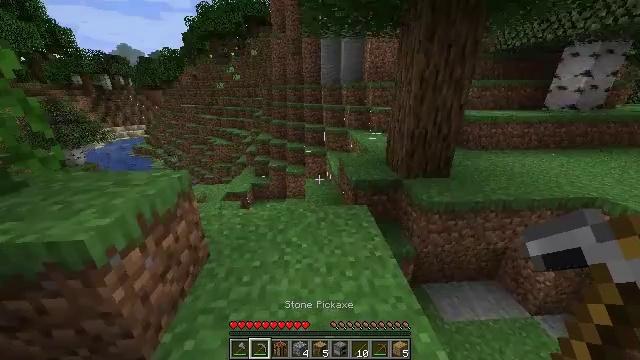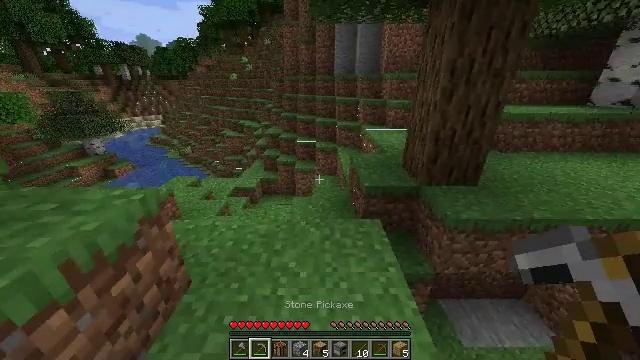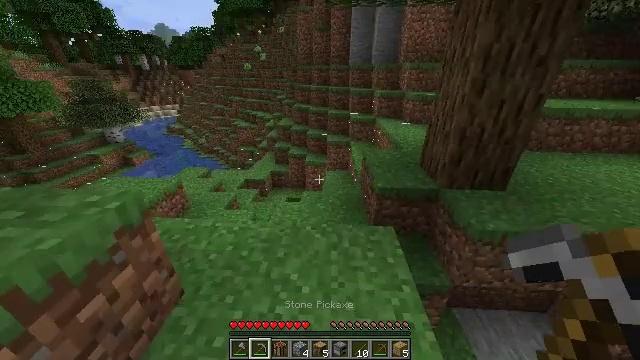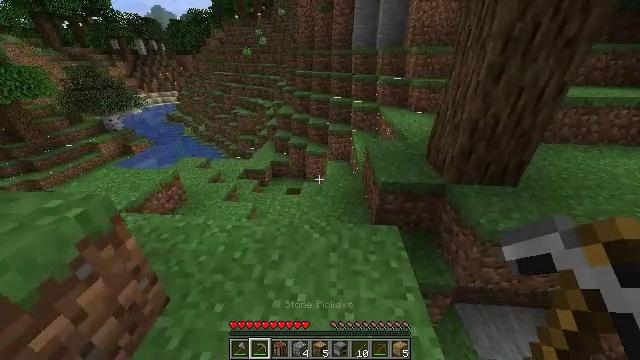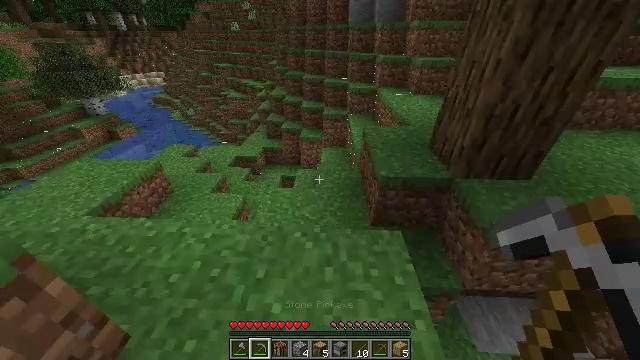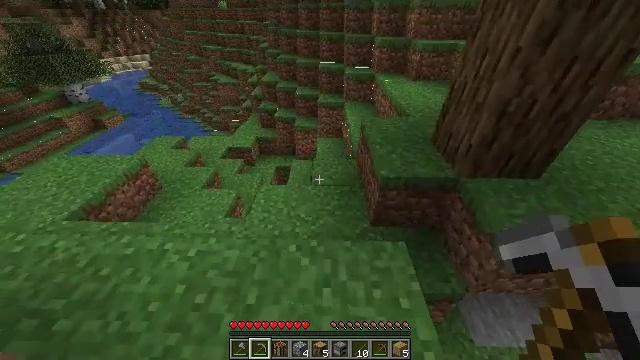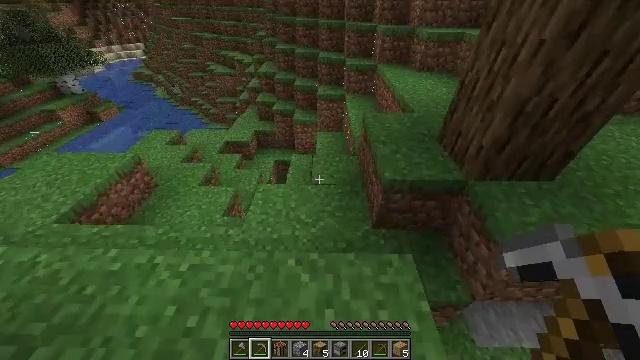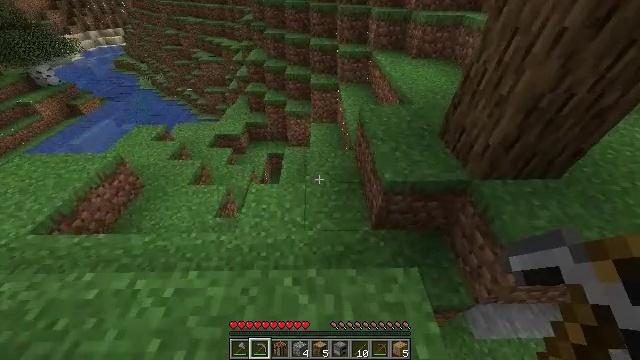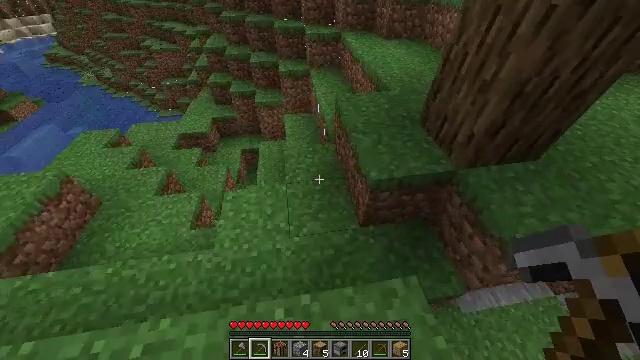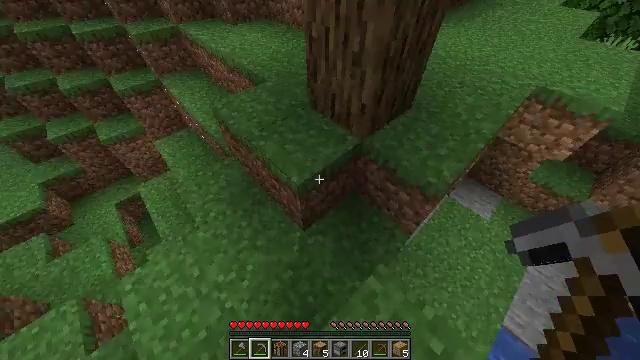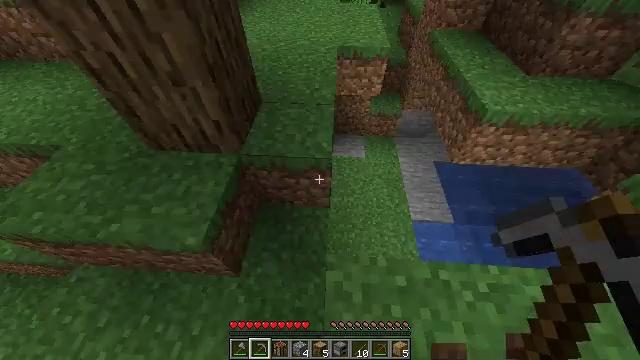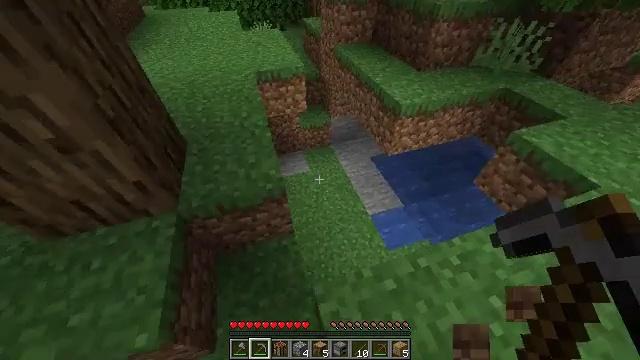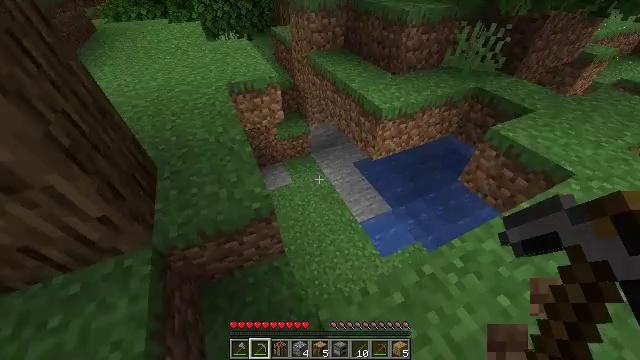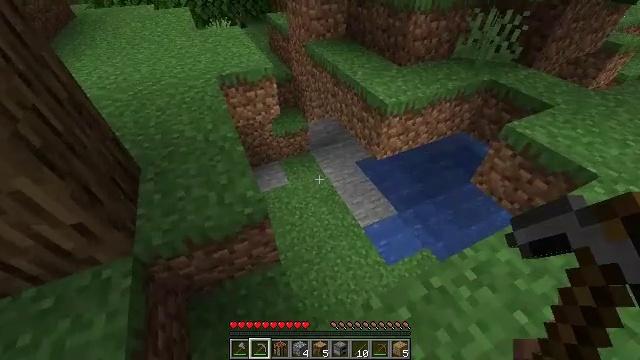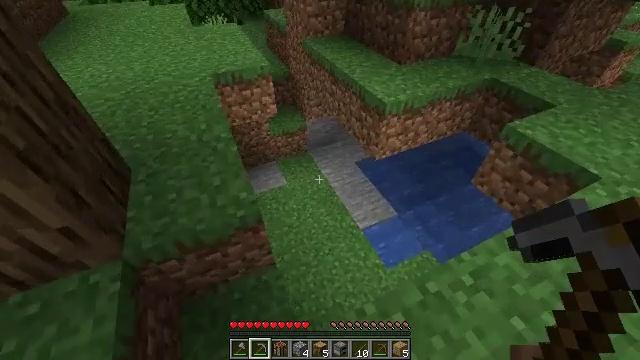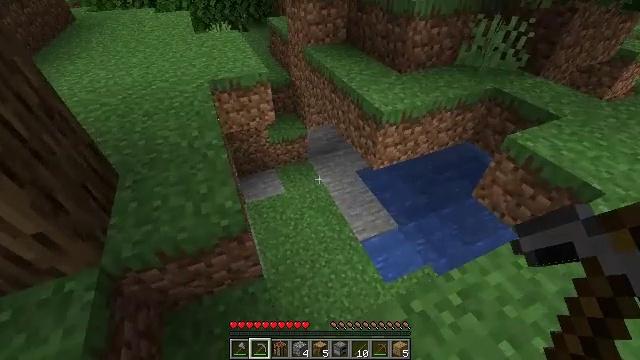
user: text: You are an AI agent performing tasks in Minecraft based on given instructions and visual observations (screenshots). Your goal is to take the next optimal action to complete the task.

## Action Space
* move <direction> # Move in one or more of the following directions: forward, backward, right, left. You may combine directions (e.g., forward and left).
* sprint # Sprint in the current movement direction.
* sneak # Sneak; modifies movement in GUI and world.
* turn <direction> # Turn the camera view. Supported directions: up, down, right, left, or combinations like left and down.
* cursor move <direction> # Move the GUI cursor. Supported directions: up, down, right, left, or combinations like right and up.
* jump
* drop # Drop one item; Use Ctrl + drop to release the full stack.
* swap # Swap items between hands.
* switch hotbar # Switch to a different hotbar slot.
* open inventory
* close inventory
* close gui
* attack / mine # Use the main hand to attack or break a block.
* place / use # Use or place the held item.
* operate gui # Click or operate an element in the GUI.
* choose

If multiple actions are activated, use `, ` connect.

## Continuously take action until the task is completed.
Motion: motion action
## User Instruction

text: Mine oak leaves.
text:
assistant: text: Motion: move forward, sprint, turn left and down
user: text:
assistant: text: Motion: move forward, sprint, turn left and down
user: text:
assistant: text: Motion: move forward, sprint, turn down
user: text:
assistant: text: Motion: move forward, sprint, turn right and down
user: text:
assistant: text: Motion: move forward, sprint, turn right and down
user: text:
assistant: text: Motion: move forward, sprint, turn down
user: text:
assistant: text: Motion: move forward, sprint, turn right and down
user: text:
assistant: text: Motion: move forward, sprint, turn right and down
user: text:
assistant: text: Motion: move forward, sprint, turn right and down
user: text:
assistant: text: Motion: move forward, sprint, turn right and down
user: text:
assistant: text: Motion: turn right and up
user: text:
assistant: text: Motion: turn right and up
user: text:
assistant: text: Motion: move right
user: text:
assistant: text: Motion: move right
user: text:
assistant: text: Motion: turn left and up
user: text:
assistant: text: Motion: turn left and up
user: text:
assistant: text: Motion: turn left and up
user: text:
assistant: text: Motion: turn left
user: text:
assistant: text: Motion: turn left
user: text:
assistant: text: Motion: turn left
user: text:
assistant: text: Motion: turn left and up
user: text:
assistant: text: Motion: turn left and up
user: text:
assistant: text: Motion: turn left
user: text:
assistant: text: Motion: move forward, sprint
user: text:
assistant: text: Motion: move forward, sprint, turn up
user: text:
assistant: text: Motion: move forward, sprint, jump
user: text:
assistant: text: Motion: move forward, sprint, jump
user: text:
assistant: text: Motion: move forward, sprint, jump
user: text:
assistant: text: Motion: move forward, sprint, jump
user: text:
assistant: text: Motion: move forward, sprint, turn left